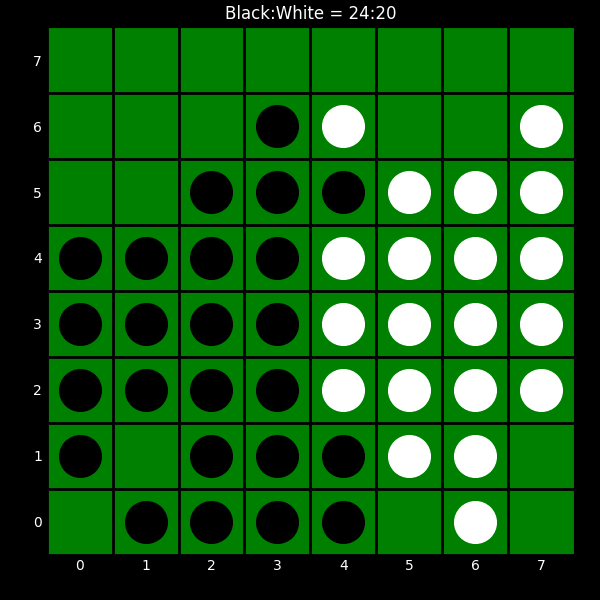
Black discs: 24
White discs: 20